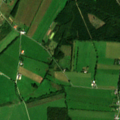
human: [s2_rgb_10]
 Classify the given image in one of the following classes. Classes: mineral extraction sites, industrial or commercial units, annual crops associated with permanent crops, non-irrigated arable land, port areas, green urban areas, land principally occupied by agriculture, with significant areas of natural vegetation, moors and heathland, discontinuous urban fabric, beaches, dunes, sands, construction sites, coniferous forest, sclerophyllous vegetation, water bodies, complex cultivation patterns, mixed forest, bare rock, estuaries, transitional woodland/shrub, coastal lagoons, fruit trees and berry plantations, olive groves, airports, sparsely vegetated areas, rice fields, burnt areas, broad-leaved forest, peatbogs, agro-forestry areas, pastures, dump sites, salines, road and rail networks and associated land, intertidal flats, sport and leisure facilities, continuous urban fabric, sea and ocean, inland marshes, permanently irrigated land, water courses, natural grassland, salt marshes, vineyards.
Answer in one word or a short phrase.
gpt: discontinuous urban fabric, non-irrigated arable land, complex cultivation patterns, broad-leaved forest, mixed forest